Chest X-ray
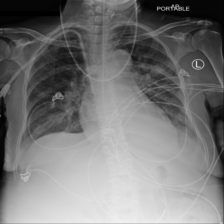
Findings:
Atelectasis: negative
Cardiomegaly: negative
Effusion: positive
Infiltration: negative
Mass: negative
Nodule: negative
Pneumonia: negative
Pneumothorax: negative
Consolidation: positive
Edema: negative
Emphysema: negative
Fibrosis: negative
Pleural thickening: negative
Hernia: negative